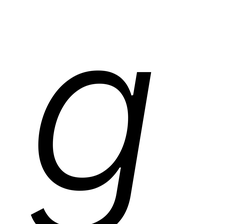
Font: Inter-Italic_Light_Italic